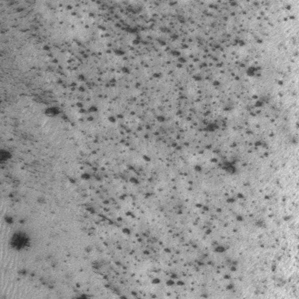
Label: frost